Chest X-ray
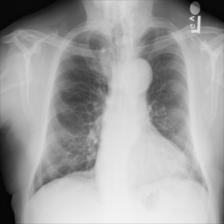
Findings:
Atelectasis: negative
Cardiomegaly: negative
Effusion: negative
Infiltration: negative
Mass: negative
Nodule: positive
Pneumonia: negative
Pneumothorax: negative
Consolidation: negative
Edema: negative
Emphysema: negative
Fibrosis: negative
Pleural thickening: negative
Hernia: negative